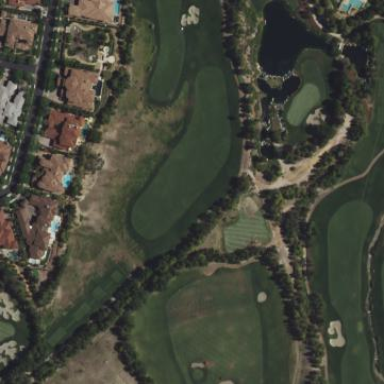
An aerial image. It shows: Area with grass used as rough in golf course.